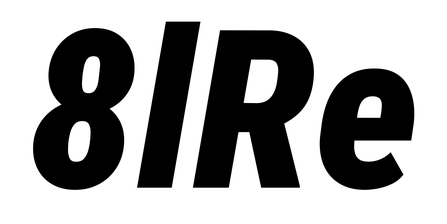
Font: Roboto-Italic_Condensed_Black_Italic